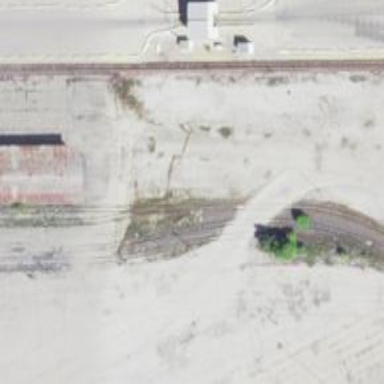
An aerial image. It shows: Disused railway siding.